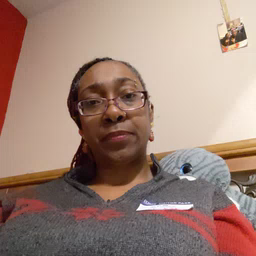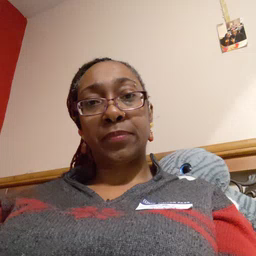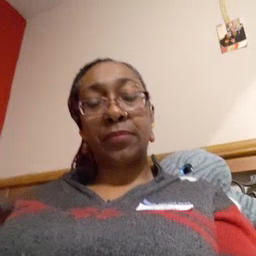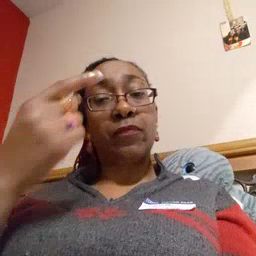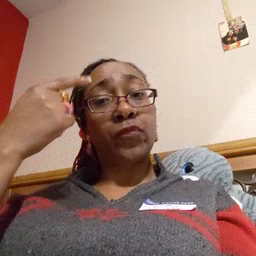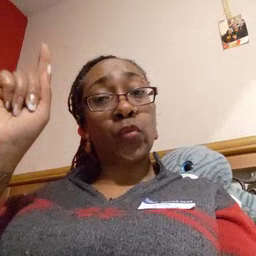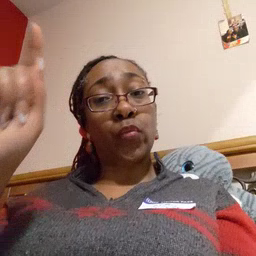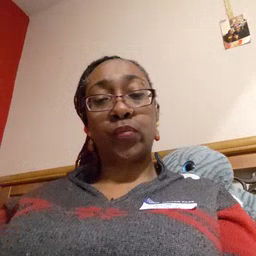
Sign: for